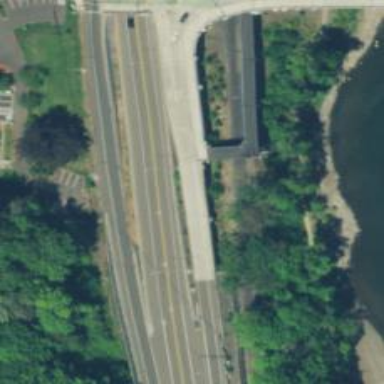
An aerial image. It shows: Bridge with asphalt surface. It is part of primary link highway.